Interaction volume radius: 10 \u00c5
Interaction volume height: 35 \u00c5
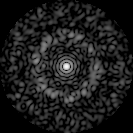
Disorder parameter: 0.8294